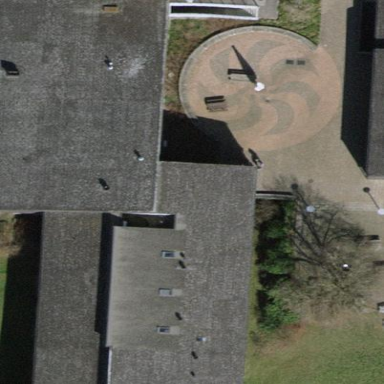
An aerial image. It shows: School building.